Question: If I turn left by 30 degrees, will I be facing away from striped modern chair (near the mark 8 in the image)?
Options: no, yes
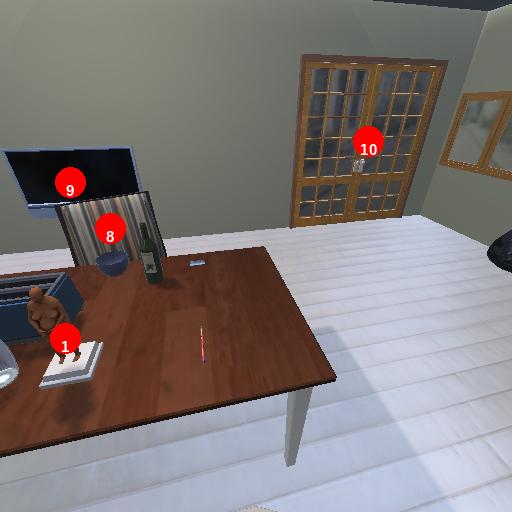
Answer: no